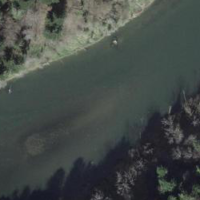
EUNIS habitat code: 15
Species observed at this site:
Aruncus dioicus